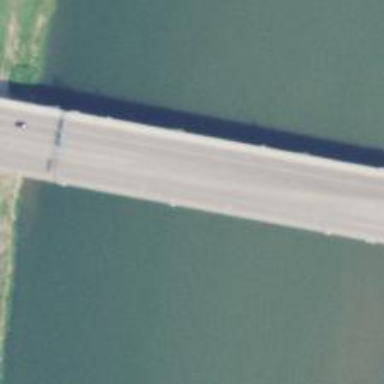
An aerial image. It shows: Secondary road crossing over beam bridge.